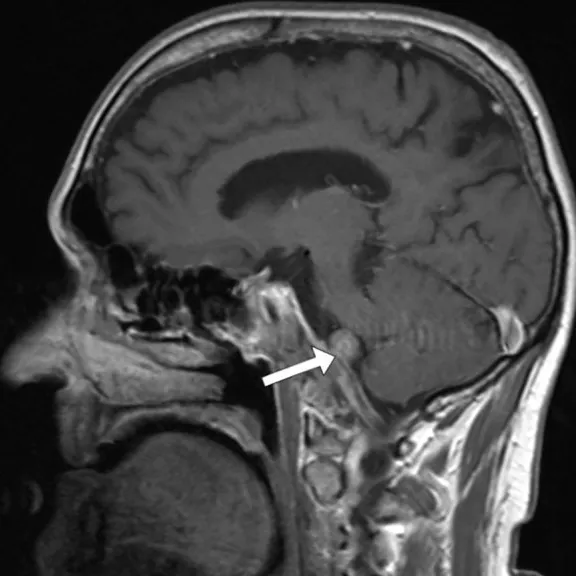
Transverse section in the saggital plane of the endocranium, the arrow points to the meningioma.
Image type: radiology (mri)